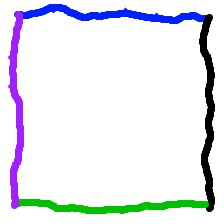
Shape: square